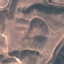
Land use / land cover: HerbaceousVegetation